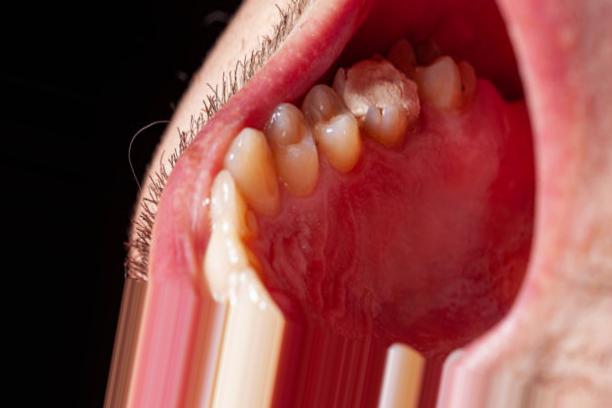
Condition: Caries